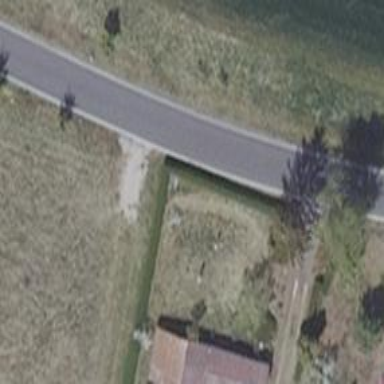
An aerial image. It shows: Tertiary road.